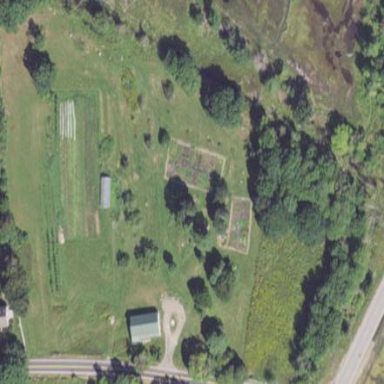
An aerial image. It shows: Farmyard in rural farm setting.